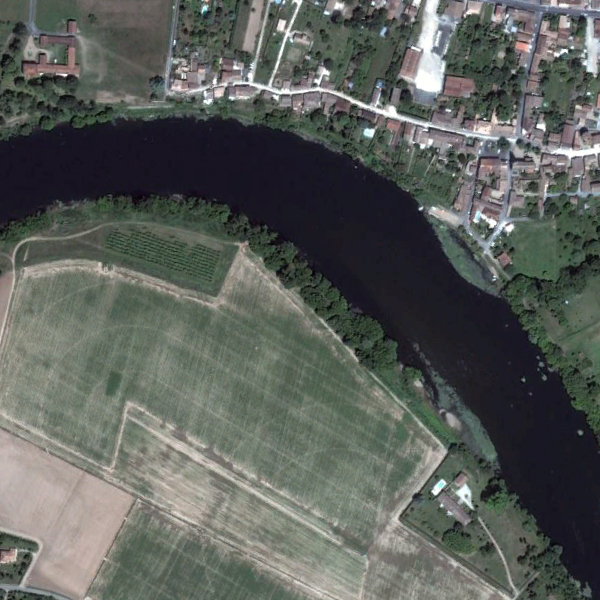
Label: River